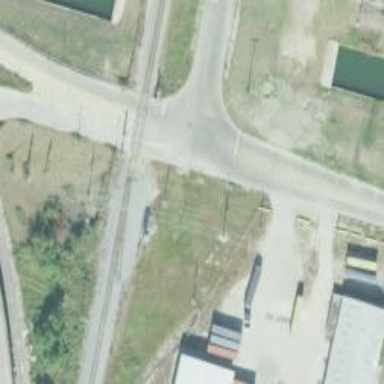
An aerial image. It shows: Level crossing along the railway.